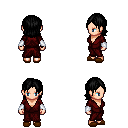
a pixel art fantasy rpg character, female body template, human, light skin, red robe, gold greaves, black long bangs hairstyle, white cloth bracers, brown slippers, four views (front, back, left, right), 2x2 character sprite sheet, small pixel art, hard edges, no anti-aliasing